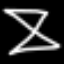
Label: hourglass